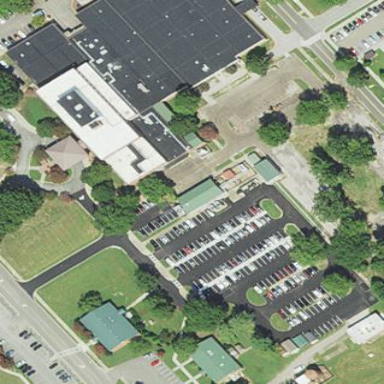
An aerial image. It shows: Healthcare clinic is depicted in the image.